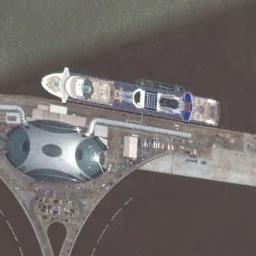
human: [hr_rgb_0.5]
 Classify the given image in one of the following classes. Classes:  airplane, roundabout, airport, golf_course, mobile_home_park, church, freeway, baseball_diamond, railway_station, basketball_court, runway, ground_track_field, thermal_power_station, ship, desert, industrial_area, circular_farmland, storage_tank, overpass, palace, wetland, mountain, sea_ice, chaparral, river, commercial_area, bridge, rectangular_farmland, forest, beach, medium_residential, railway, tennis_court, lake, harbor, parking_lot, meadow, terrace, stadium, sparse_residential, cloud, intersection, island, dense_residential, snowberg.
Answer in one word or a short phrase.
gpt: ship